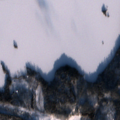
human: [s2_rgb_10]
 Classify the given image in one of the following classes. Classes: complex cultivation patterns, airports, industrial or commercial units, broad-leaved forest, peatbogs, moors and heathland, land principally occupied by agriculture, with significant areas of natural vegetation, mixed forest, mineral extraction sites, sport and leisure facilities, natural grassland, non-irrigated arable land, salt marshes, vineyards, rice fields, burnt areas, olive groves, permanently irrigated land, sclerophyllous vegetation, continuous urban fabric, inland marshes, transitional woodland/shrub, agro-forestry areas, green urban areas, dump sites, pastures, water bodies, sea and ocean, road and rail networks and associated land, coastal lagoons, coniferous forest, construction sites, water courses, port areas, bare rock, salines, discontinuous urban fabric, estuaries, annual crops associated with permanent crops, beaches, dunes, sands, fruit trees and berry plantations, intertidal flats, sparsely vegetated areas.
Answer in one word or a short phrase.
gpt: coniferous forest, mixed forest, transitional woodland/shrub, water bodies